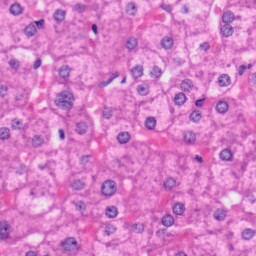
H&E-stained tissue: Liver